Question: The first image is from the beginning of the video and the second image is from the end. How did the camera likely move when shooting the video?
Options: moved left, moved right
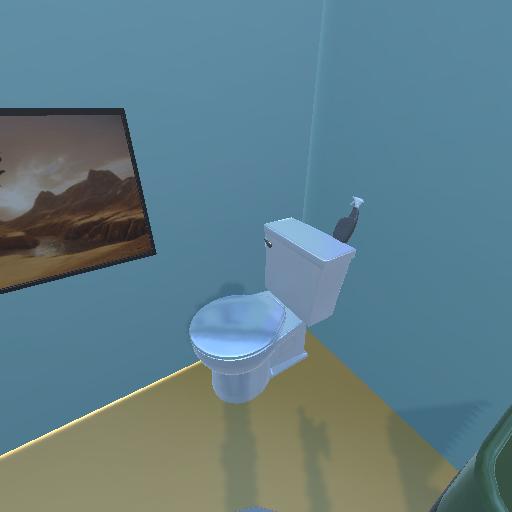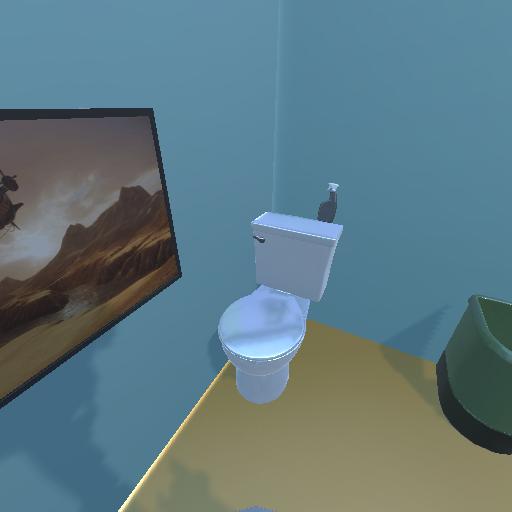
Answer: moved left